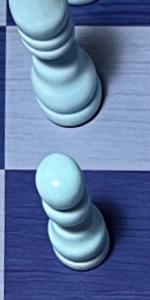
Label: Pawn_White